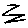
Label: zigzag